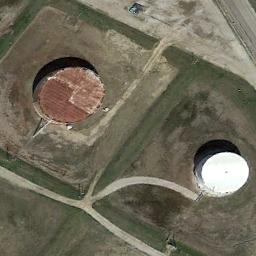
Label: storage_tank